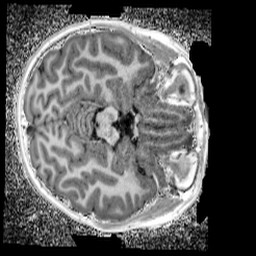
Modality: UNIT1_denoised
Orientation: axial
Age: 10
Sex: female
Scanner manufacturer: siemens
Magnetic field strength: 3 T
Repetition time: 4 s
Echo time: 0.00299 s